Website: bh-photo
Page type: receipt
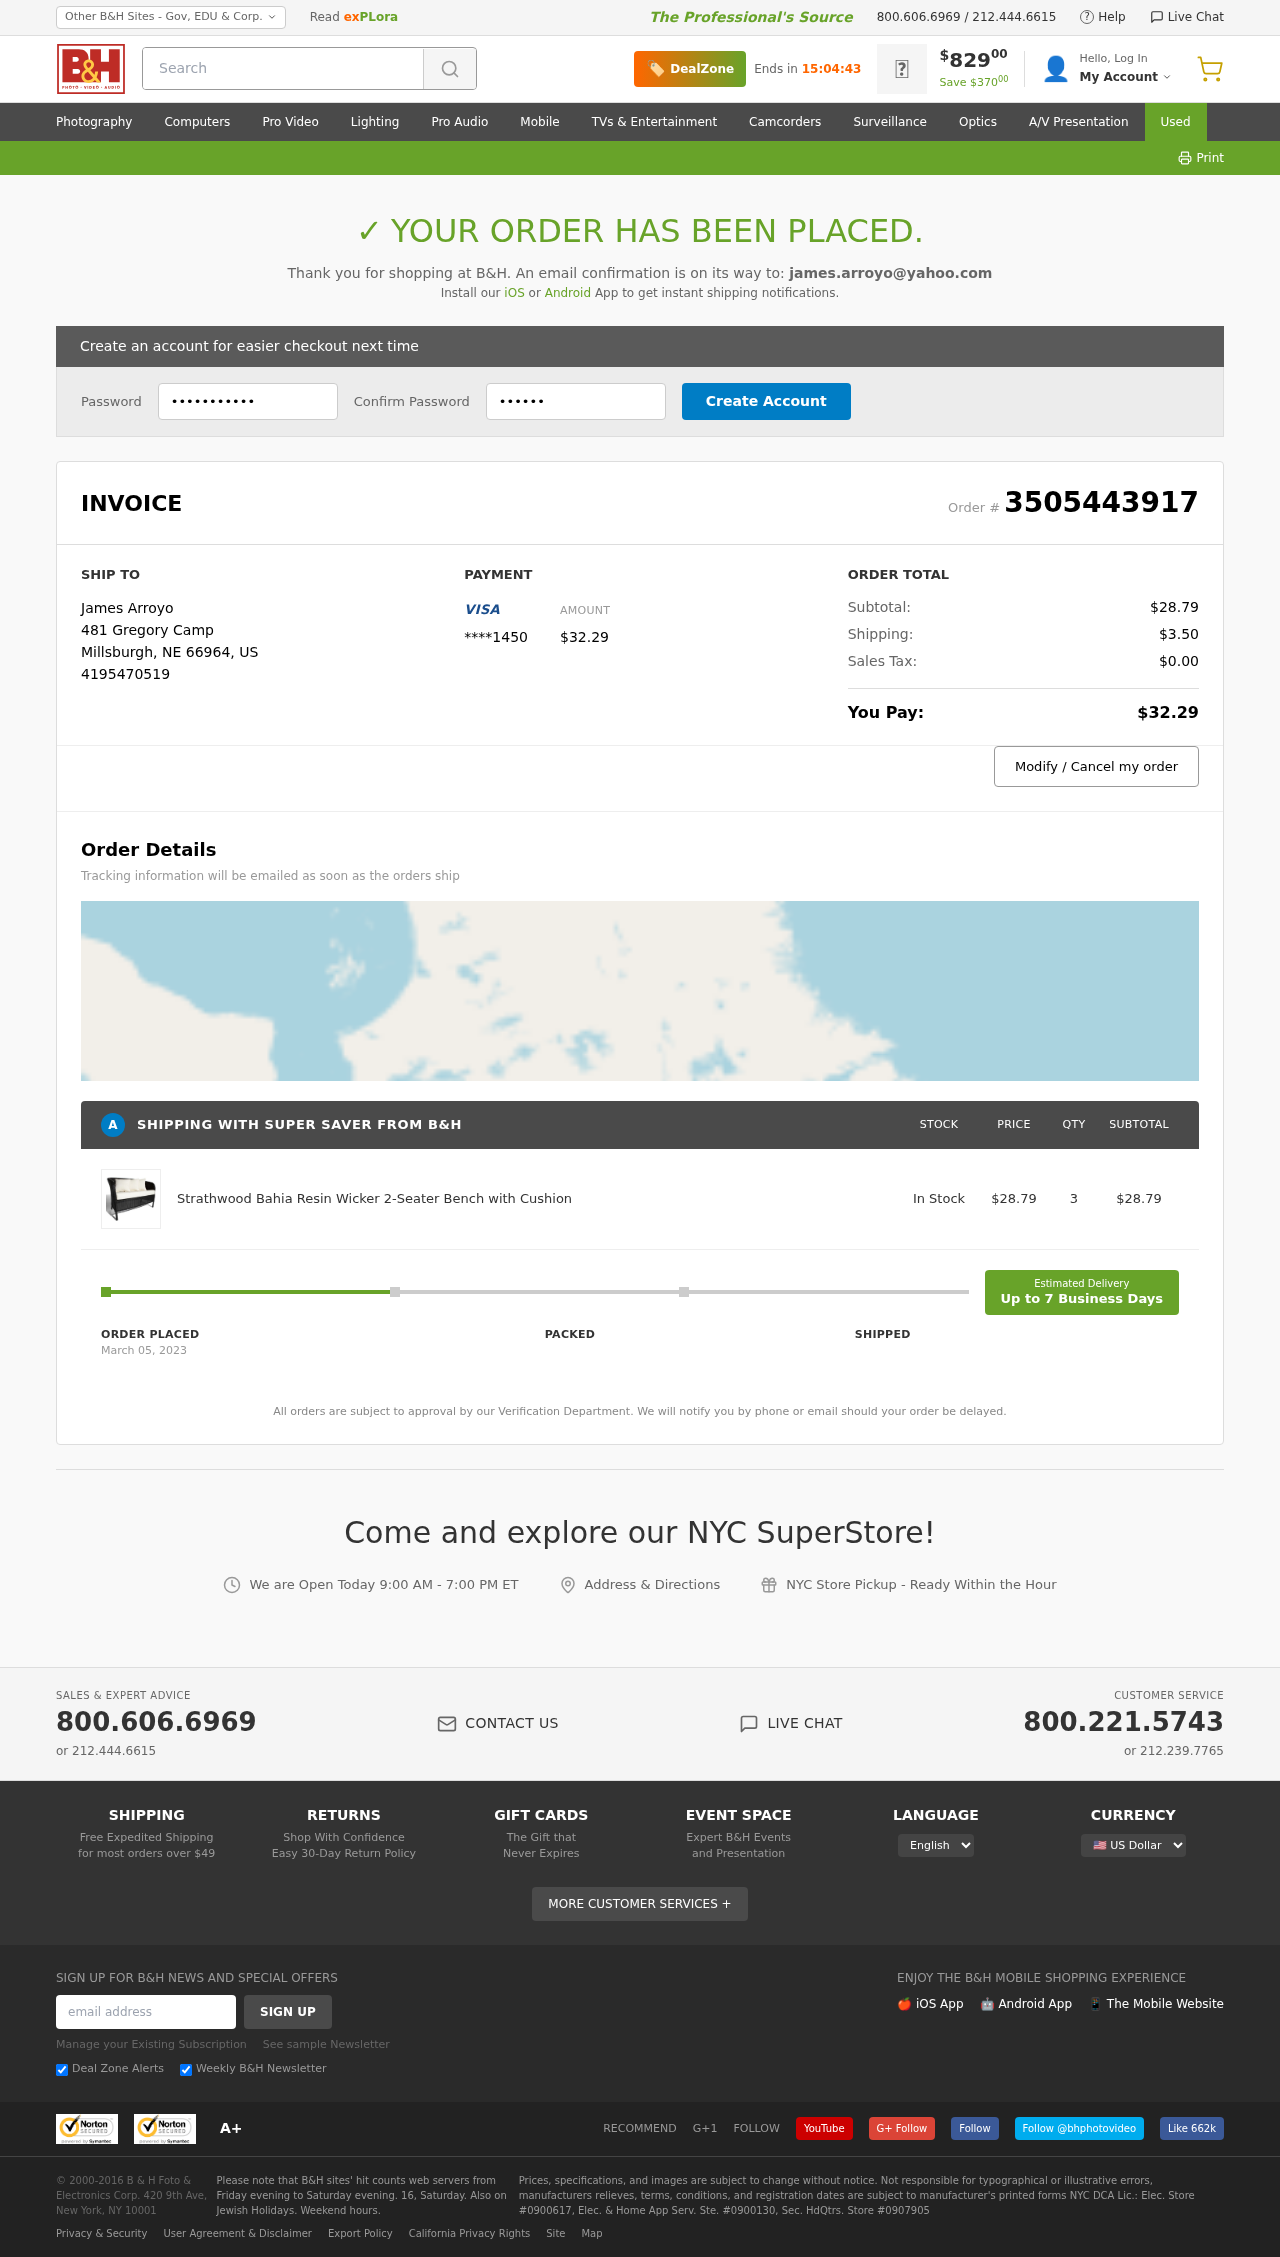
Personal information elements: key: PII_CARD_LAST4
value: ****1450
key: PII_CITY
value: Millsburgh
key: PII_COUNTRY_CODE
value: US
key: PII_EMAIL
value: james.arroyo@yahoo.com
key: PII_FULLNAME
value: James Arroyo
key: PII_PHONE
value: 4195470519
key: PII_POSTCODE
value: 66964
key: PII_STATE_ABBR
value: NE
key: PII_STREET
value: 481 Gregory Camp
Product elements: key: PRODUCT1_NAME
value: Strathwood Bahia Resin Wicker 2-Seater Bench with Cushion
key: PRODUCT1_PRICE
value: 28.79
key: PRODUCT1_QUANTITY
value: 3
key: PRODUCT1_SUBTOTAL
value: $28.79
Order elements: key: ORDER_ID
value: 3505443917
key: ORDER_TOTAL
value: $32.29
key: ORDER_SUBTOTAL
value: $28.79
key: ORDER_SHIPPING_COST
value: $3.50
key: ORDER_TAX
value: $0.00
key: ORDER_DATE
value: March 05, 2023
Search elements: key: HEADER_SEARCH
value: Search